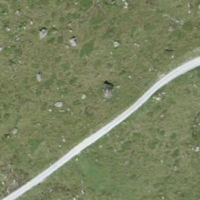
EUNIS habitat code: 26
Species observed at this site:
Marmota marmota